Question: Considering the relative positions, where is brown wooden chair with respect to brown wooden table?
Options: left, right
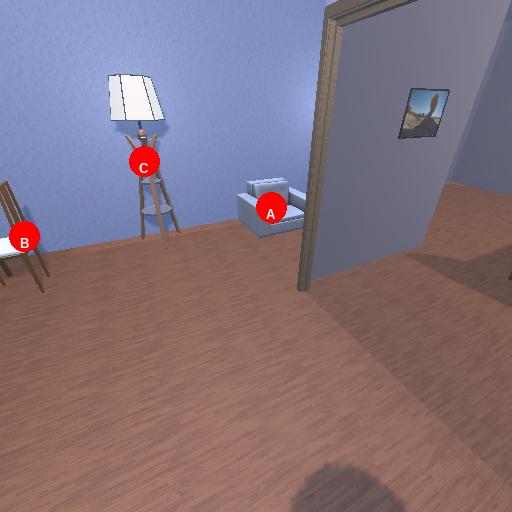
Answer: left